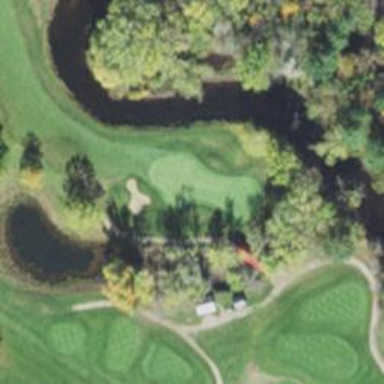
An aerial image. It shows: Path on bridge over golf course.